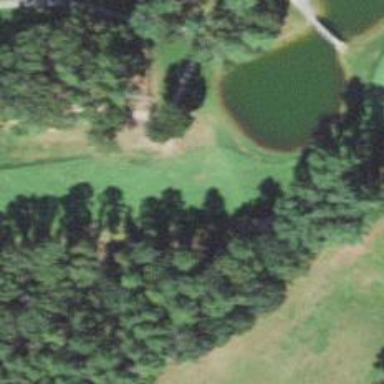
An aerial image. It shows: View of golf hole.